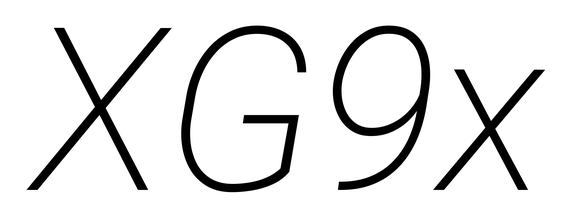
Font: Roboto-Italic_ExtraLight_Italic